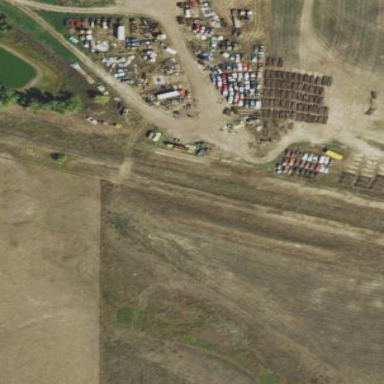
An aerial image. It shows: Industrial area designated as scrap yard.